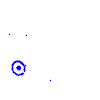
Particle: electron